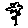
Label: flower